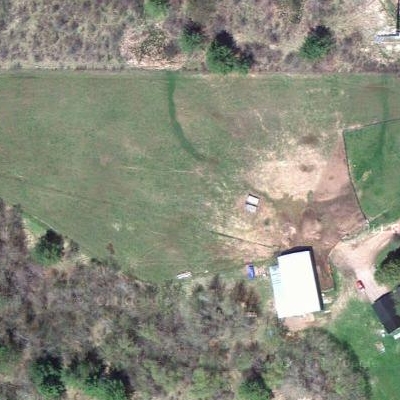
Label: aGrass